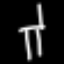
Label: chair